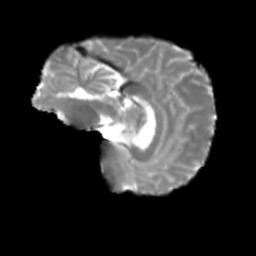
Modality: T2w
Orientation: sagittal
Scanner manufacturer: siemens
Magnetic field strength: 3 T
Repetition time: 4 s
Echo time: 0.0594 s